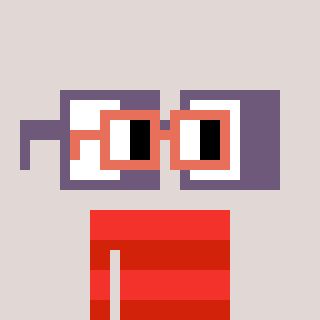
a pixel art character with square orange glasses, a glasses-shaped head and a red-colored body on a warm background